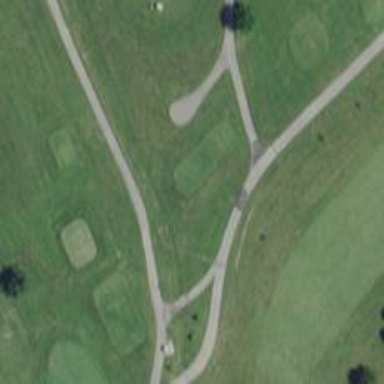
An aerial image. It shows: Pathway for golf carts.